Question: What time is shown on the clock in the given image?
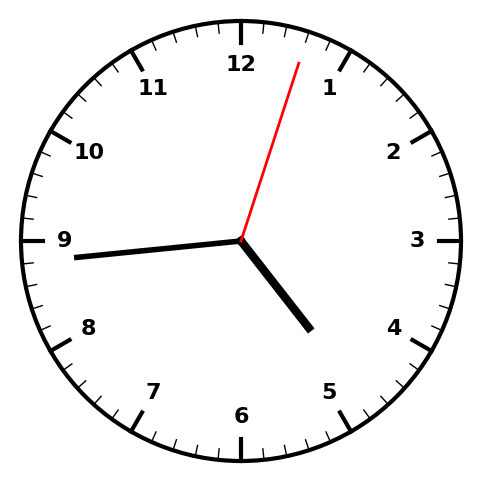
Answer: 04:44:03